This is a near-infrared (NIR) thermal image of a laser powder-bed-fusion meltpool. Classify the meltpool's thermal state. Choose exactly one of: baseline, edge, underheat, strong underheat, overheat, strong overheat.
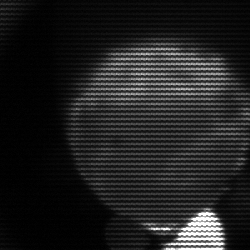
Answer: edge